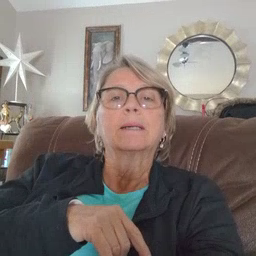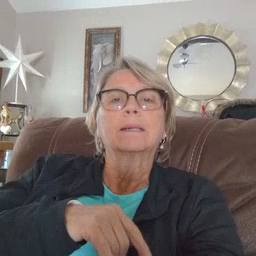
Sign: airplane